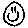
Label: smiley face